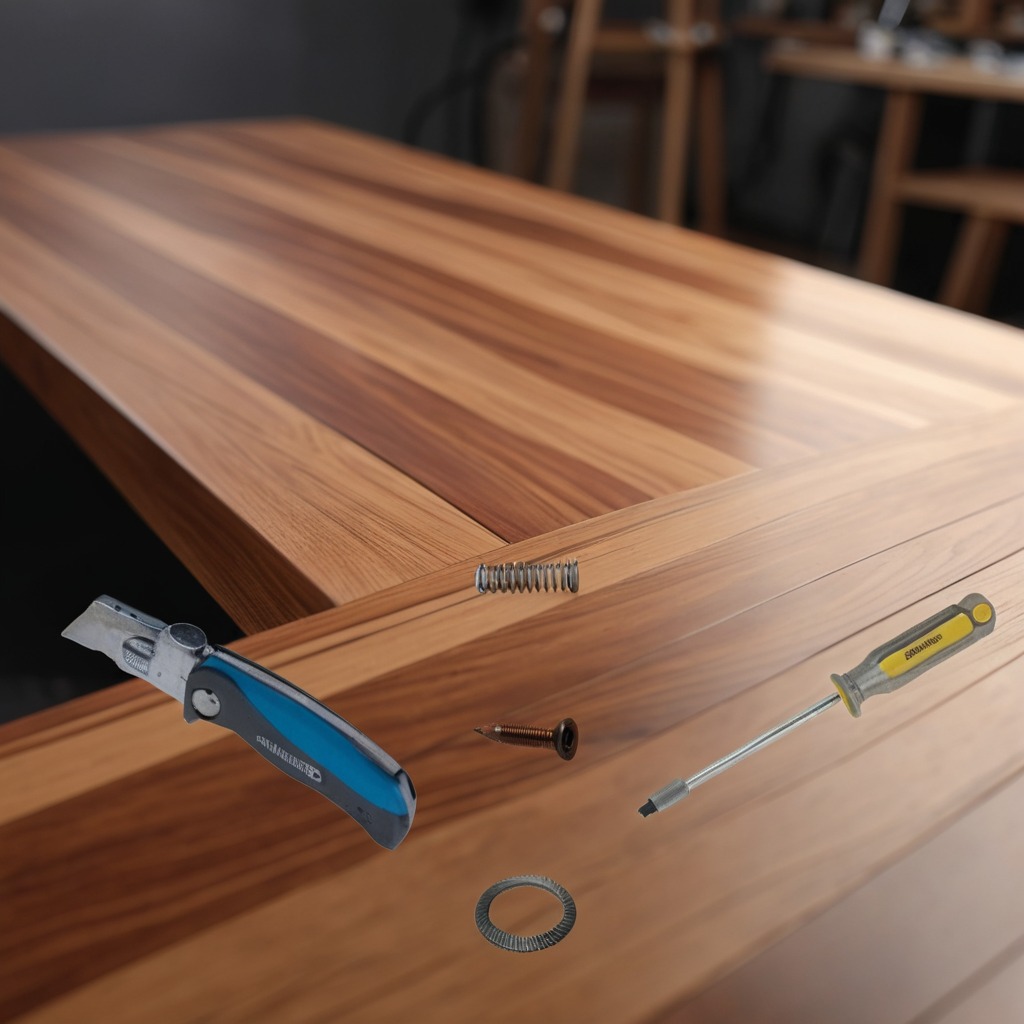
A utility knife, a flat metal washer, a metal machine screw, a coiled metal spring and a screwdriver are lying on a wooden table.